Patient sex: M
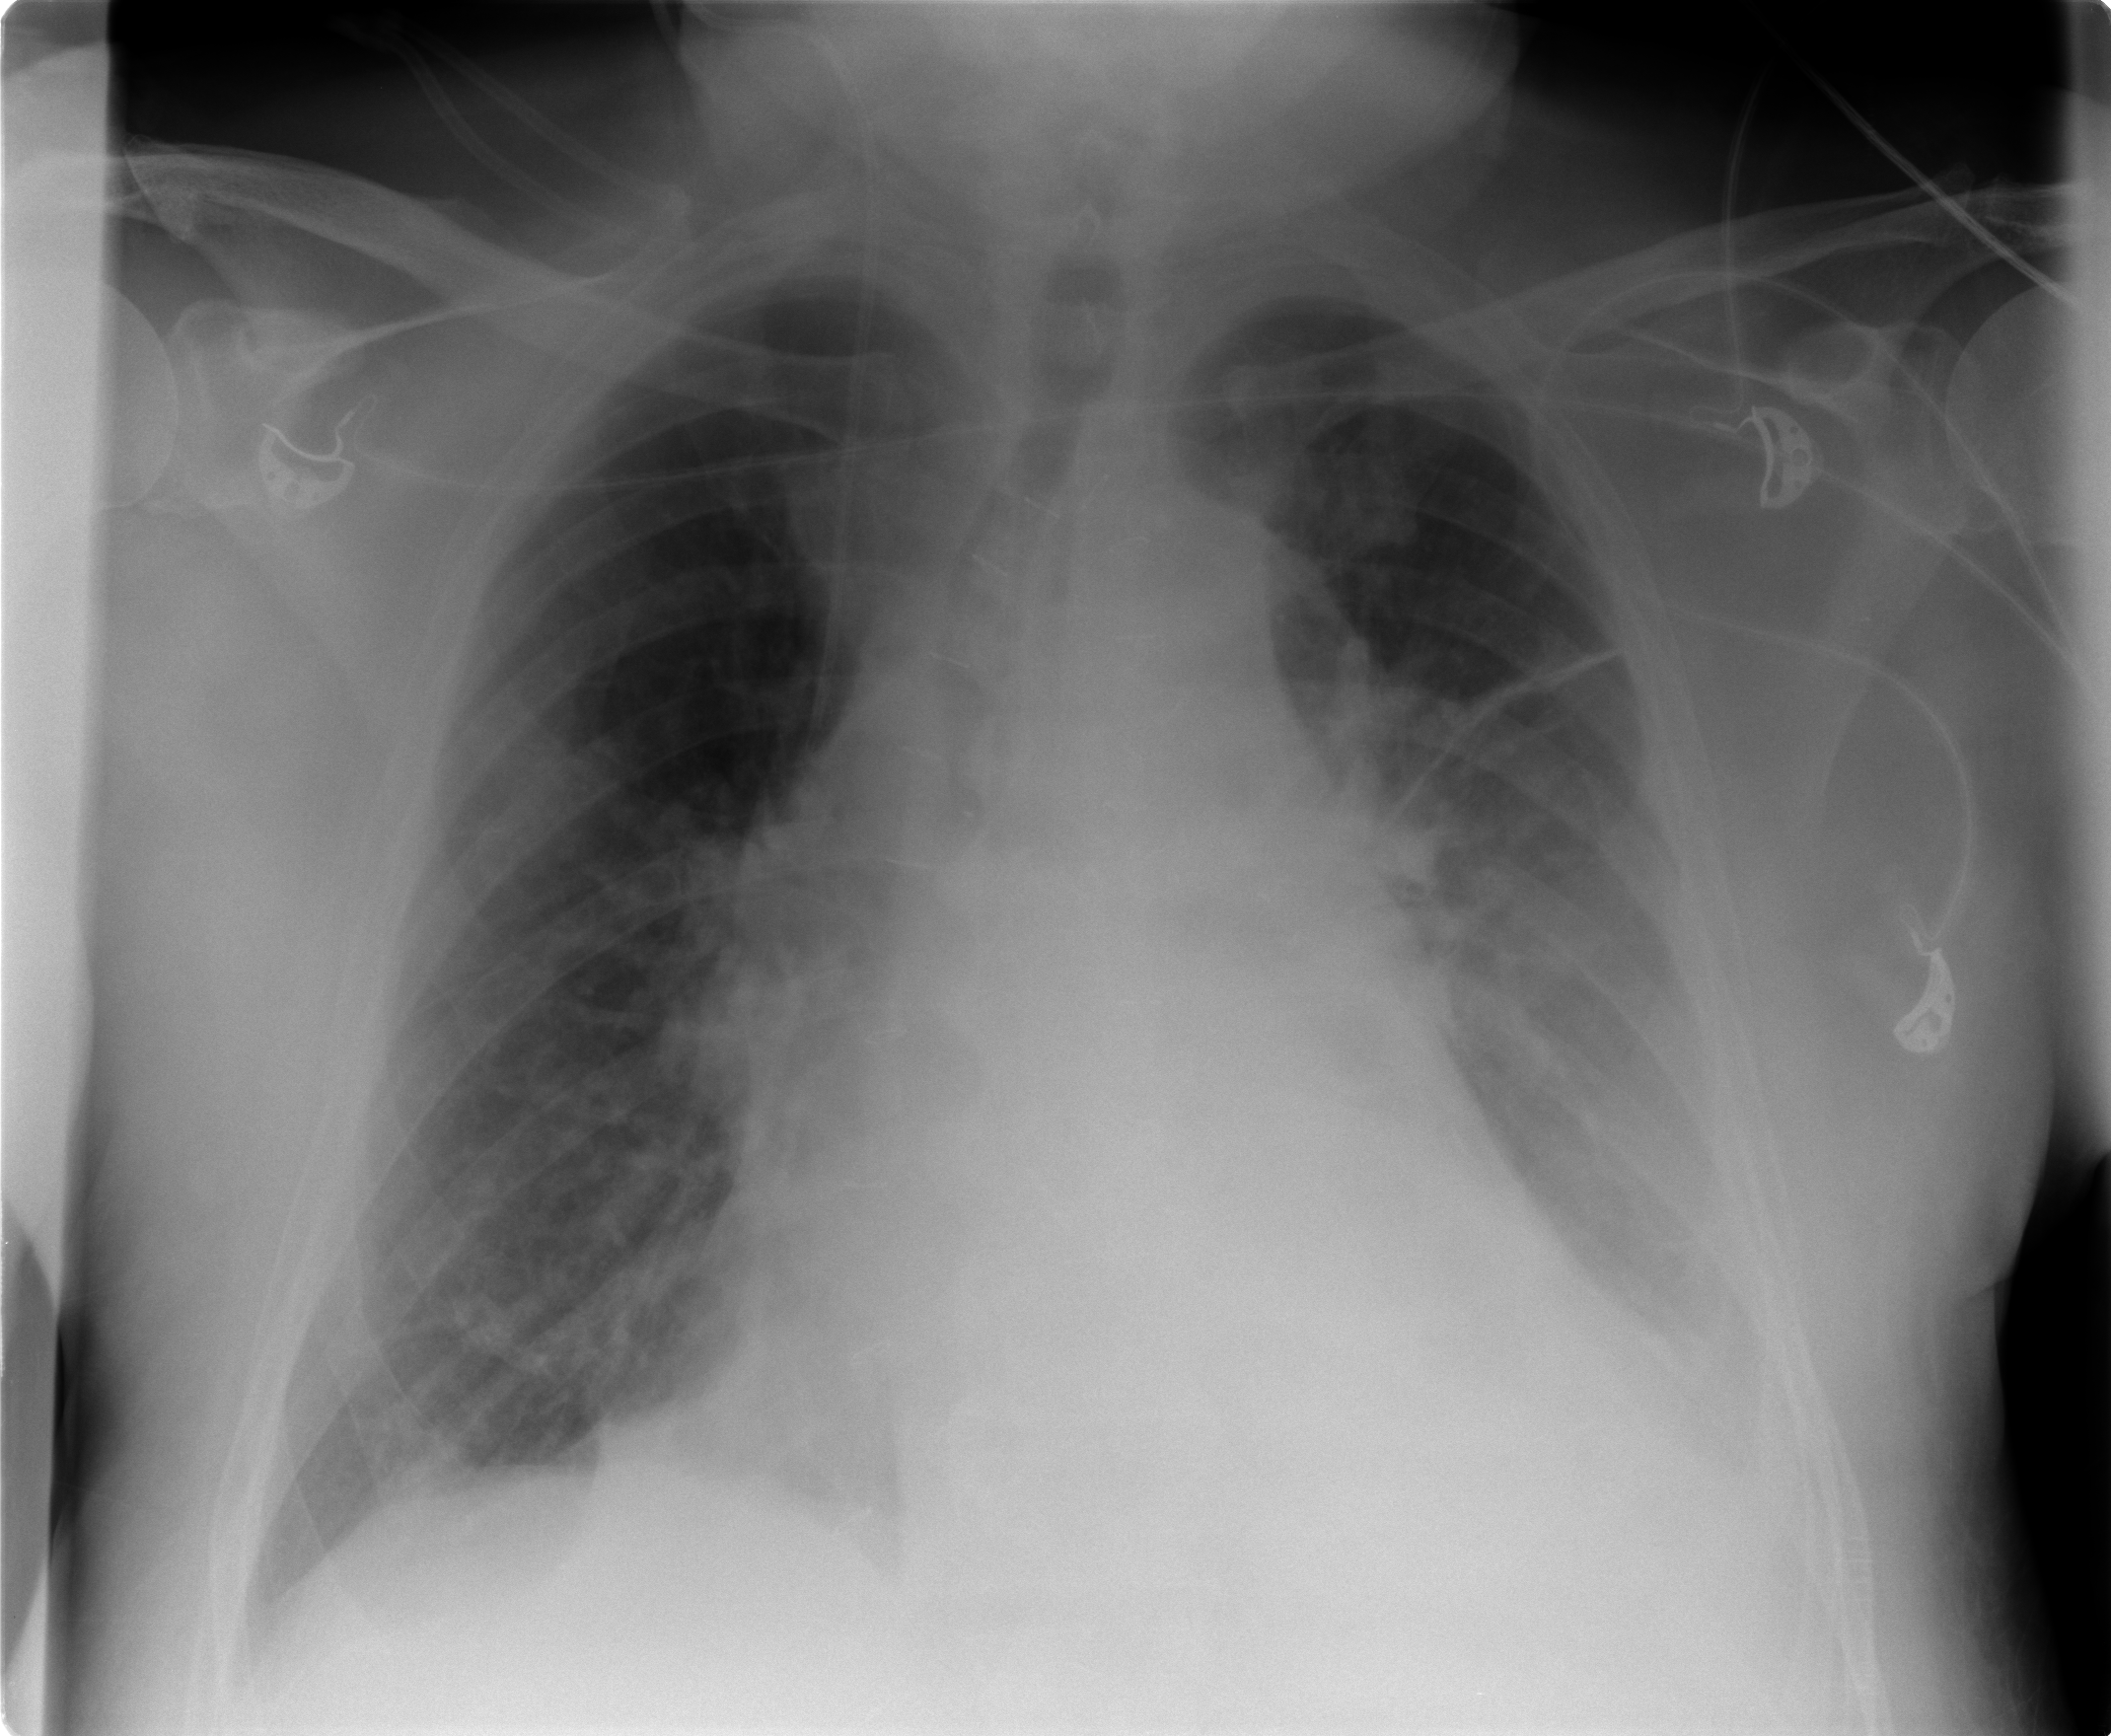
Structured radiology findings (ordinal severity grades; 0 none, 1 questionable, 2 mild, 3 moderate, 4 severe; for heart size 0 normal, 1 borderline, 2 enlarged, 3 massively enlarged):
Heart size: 2
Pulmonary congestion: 2
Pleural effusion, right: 0
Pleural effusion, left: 2
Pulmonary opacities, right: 0
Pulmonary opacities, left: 0
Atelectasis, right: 0
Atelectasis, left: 2